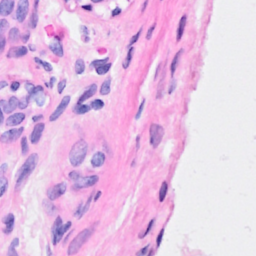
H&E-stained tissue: Breast